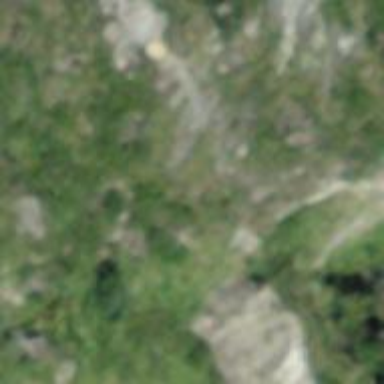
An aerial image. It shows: Cliff in nature.